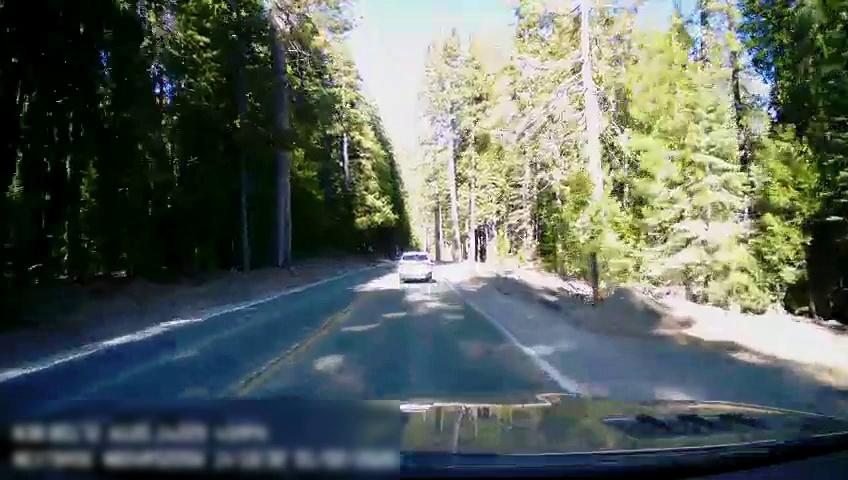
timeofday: Day
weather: Sunny
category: Drivable Space
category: Vehicles | SUV
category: Lanes | Opposite Lane
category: Lanes | Opposite Lane
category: Lanes | Current Lane
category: Lanes | Current Lane